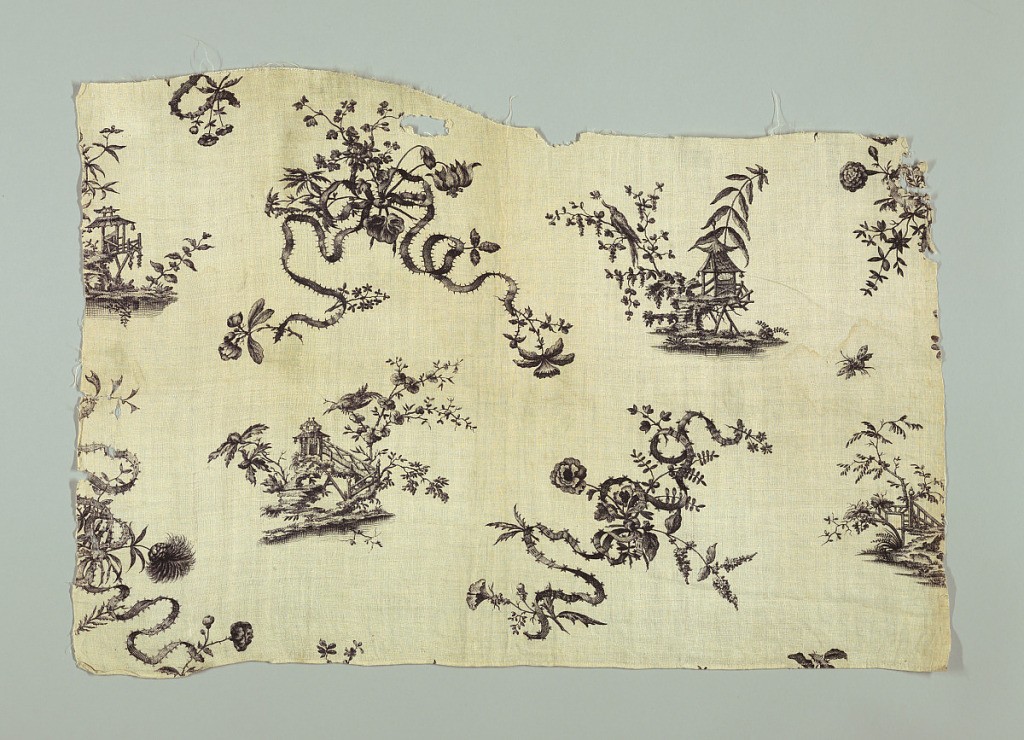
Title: Fragment
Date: ca. 1760
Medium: linen Technique: printed by engraved plate on plain weave
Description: Chinoiserie scenes and ribbons with flowers. In off-black on white.